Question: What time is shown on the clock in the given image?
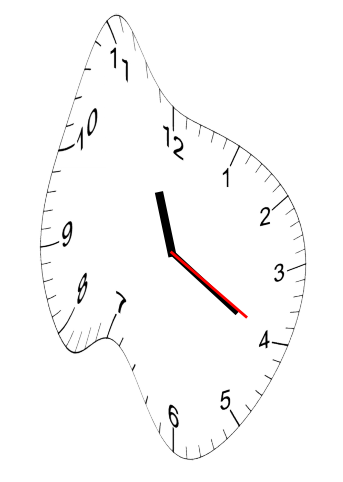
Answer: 11:20:20